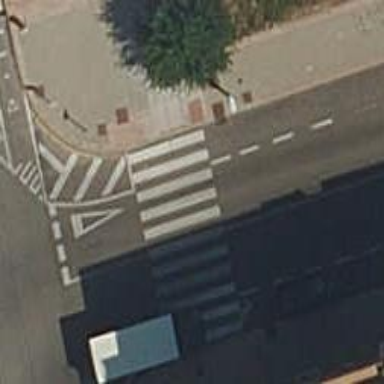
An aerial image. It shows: Uncontrolled crossing on the road.